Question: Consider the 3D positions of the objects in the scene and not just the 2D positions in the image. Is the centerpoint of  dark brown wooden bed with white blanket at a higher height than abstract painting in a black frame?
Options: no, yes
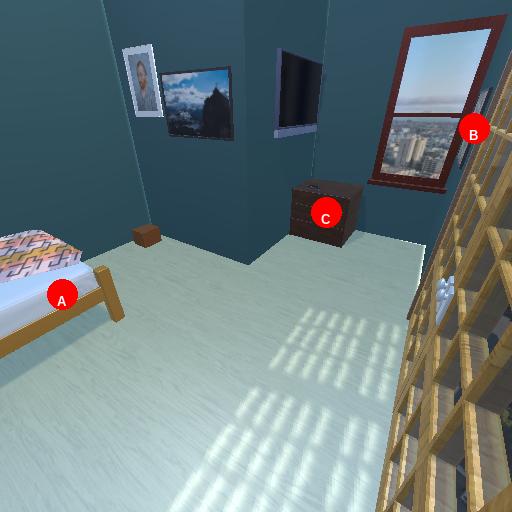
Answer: no